Field crop: maize
Growth stage: 2
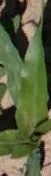
Species: maize